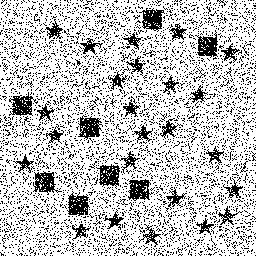
Squares: 8
Triangles: 0
Stars: 24
Total shapes: 32